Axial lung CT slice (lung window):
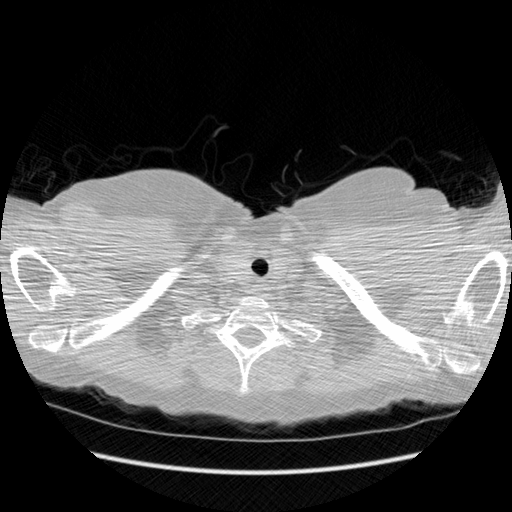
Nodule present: no